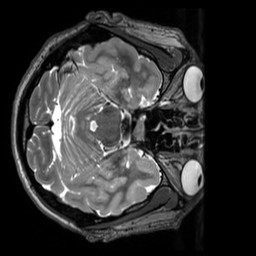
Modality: T2w
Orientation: axial
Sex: male
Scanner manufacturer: siemens
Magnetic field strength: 3 T
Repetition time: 3.2 s
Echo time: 0.409 s